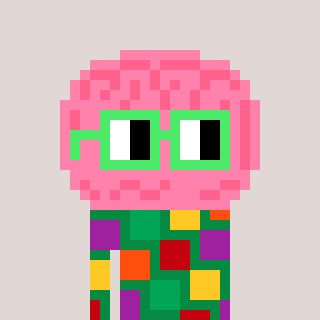
a pixel art character with square light green glasses, a brain-shaped head and a green-colored body on a warm background